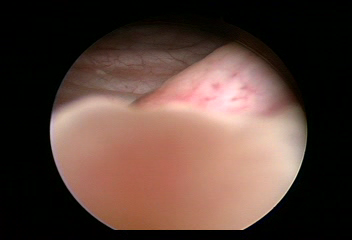
Modality: WLC
Class: Normal mucosa
Bladder cancer association: No